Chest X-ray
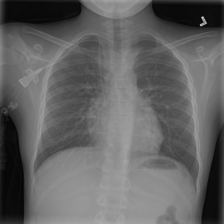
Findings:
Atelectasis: negative
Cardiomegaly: negative
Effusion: negative
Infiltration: negative
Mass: negative
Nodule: negative
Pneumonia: negative
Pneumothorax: negative
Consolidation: negative
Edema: negative
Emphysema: negative
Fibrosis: negative
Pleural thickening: negative
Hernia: negative